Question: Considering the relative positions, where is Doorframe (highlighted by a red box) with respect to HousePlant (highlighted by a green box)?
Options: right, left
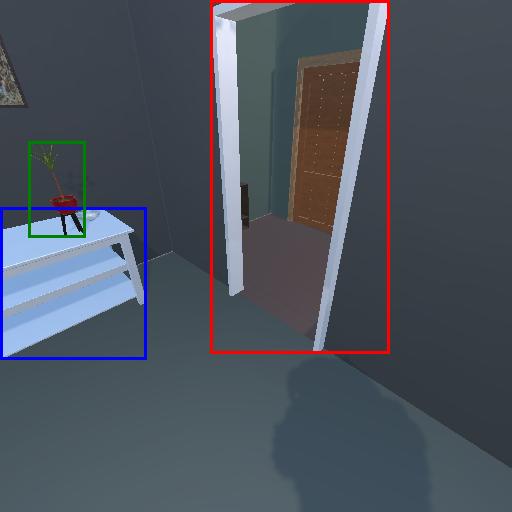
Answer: right